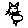
Label: cat